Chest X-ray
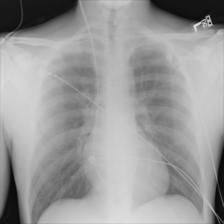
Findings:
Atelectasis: negative
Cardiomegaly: negative
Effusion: negative
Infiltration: negative
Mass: negative
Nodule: negative
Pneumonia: negative
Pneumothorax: negative
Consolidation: negative
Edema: negative
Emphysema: negative
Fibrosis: negative
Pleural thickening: negative
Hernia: negative